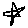
Label: star